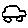
Label: car